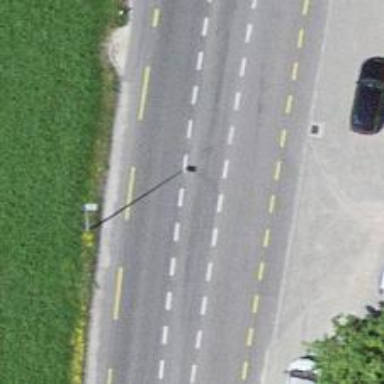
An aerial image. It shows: Secondary road with lanes for cycling on both sides.